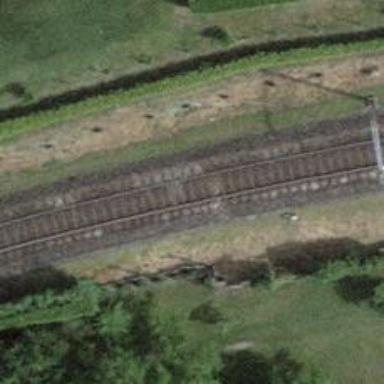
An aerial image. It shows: Single railway track with electrified contact line.